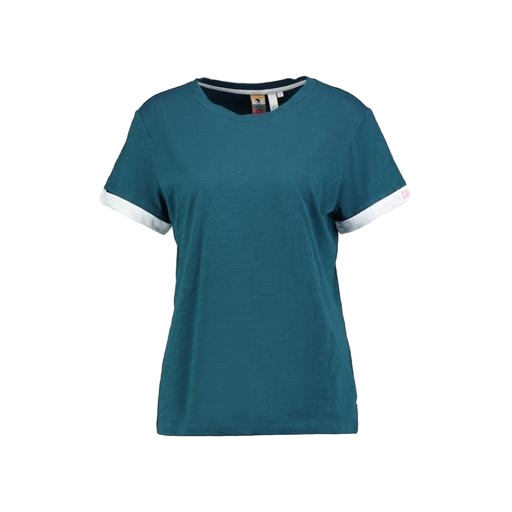
mid t-shirt, slub tee, slub t-shirt, white background